Question: I have div'd up the Occasion and Project Type sections in my right side bar. I want them to stand side-by-side. Previously, I tried using tables to acheive this but was recommended against such practice. Is it possible to attain this? If anyone could help guide me through this, I'd really appreciate it. I had this made for me and need to edit the code to meet my new needs.
<URL> is the website
I want it to look like this:

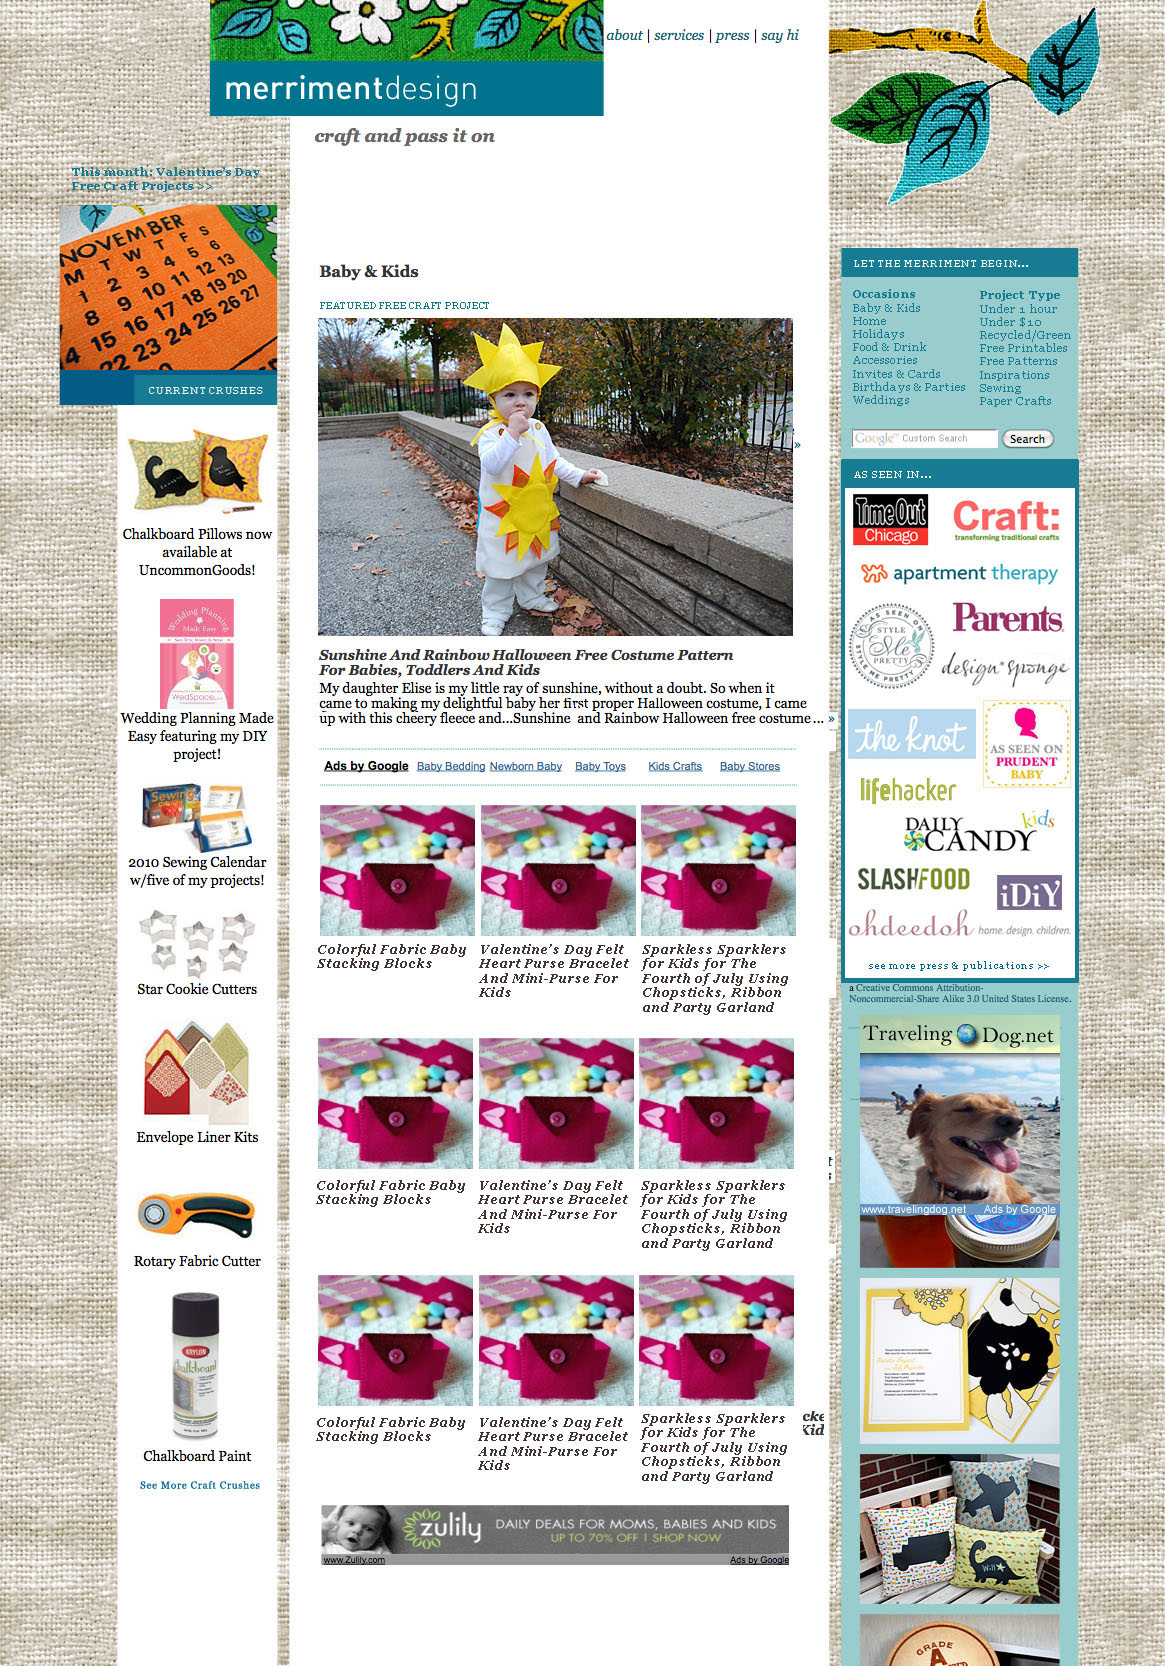
Answer: Honestly, your site looks better in its current state. The right sidebar is pretty narrow, so stacking the "Occasion" and "Project Type" lists side-by-side will force line-breaks within the text-links, ie text-links that are too wide for the column will extend to the line below. The alternative would be to reduce the text-size, but doing so will make it harder to read.